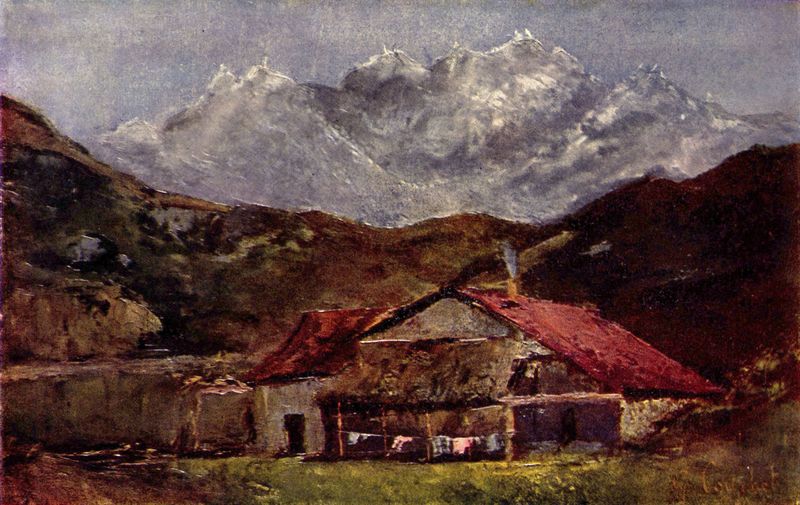
Titel: Berghütte
Künstler: Gustave Courbet
Standort: Moskva
Institution: The Pushkin State Museum of Fine Arts
Schlagwörter: berg, blau, felsen, gemälde, gestein, himmel, schatten, wasser, weiß, wolken, aquarell, grün, impressionismus, landschaft, ocker, see, teich, wäsche, abend, braun, fenster, grau, holz, licht, schwarz, stroh, stützen, tür, ölbild, dach, gebäude, gras, haus, rot, schnee, weg, wiese, wolke, beige, malerei, hemd, signatur, öl, einsamkeit, felder, horizont, hügel, wind, einsam, gewässer, hütte, rauch, sonne, wege, corot, realismus, pflanzen, rosa, tal, wald, dachziegel, kamin, schornstein, turm, vorbau, garten, bewölkt, deutschland, sommer, fassade, trocknen, wäscheleine, leine, abhang, hemden, abstrakt, berge, bergig, fels, gebirge, gipfel, gletscher, hang, leer, dorf, giebel, mauer, ziegel, aue, bergkette, violett, alm, massiv, bauernhof, herbst, hof, romantik, ölgemälde, unterstand, duktus, stimmung, ölfarben, tor, klippe, pfosten, anbau, wände, eingang, corinth, lovis, höhe, reetdach, scheune, alpen, moos, lichtung, berggipfel, schweiz, leinwand, ölmalerei, pinselstrich, österreich, mauern, zentral, sonnenschein, bauernhaus, stall, blinken, plateau, hänge, berghütte, waser, pflöcke, satteldach, haupthaus, bewohnt, russe, felsmassiv, bergpanorama, karst, wäschleine, wolkenformation, benediktenwand, strohdch, wáscheleine, gebirgr, rotes dach, rauchfang, himmel#, graurot, senne